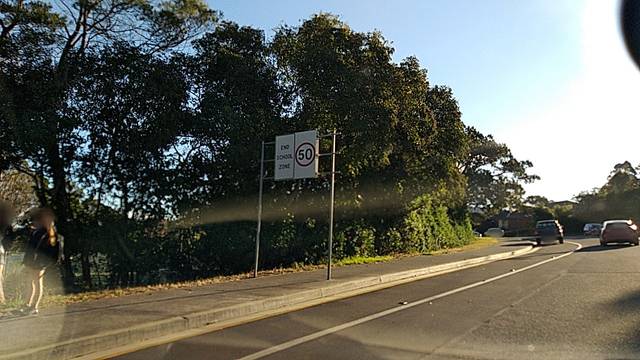
Region: Australia
Coordinates: -34.436, 150.853